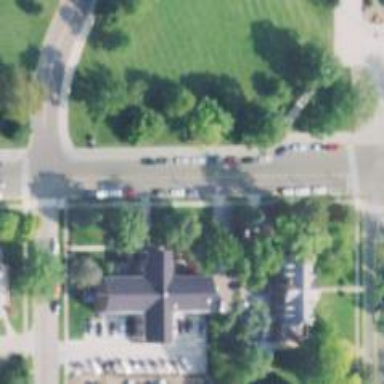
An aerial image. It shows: Residential road with asphalt surface and separate sidewalk.